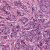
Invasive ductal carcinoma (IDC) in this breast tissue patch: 1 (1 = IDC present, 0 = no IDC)